Current action and preconditions to check: trajectory_clear

Your task: For each precondition in the list above, predict whether it will hold at this action.

Consider the current scene as observed from the mobile robot's camera, and analyze the predicted future states of all dynamic agents (e.g., people, animals, vehicles, or any moving entities) within the NEXT SECOND.

IMPORTANT: Only answer "very likely" if you are absolutely certain—based on strong, clear evidence—that a dynamic agent will violate the precondition in the predicted future state. Do NOT answer "very likely" for unlikely, ambiguous, or low-probability risks.

Ask yourself for each precondition: Is there a high probability, with clear and convincing evidence, that the predicted future states of any dynamic agent will interfere with the predicted future state of the currently executing action within the NEXT SECOND, causing that precondition to fail?

Assess the risk level based on these predictions. Use "likely" or "very likely" if motions create a clear risk of interference.

Use "neutral" or "improbable" if agents are nearby but their predicted paths are clearly diverging or non-conflicting.

Failure Risk Categories: "very improbable", "improbable", "neutral", "likely", "very likely"

Answer Format: Output ONLY the probability_of_failure value from these categories: "very improbable", "improbable", "neutral", "likely", "very likely"

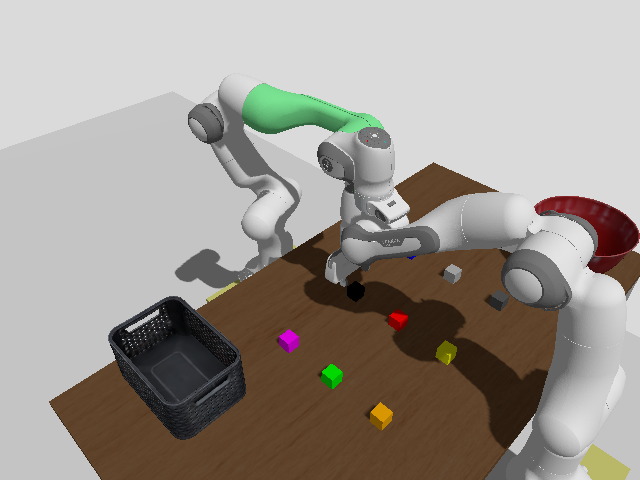

Answer: neutral